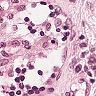
Metastatic tissue present: no